Question: I am currently using QT to load images into a graphicsview scene. Essentially, I am looking for a way to be able to zoom in and out on the loaded image using a slider. The image loads successfully into the pane, but whatever I try to implement to zoom in / out, the image would disappear.
This is how it looks:

This is my implemented function, but the image disappears:
'''
void MainWindow::on_horizontalSlider_valueChanged(int value)
{
float pool ;
if(value==0 )
pool=0.1;
else
pool = value*0.01;
scene->update();
ui->graphicsView->transform();
ui->graphicsView->scale(pool,pool);
}
'''
This is how I'm loading the images:
'''
void MainWindow::on_BrowseImages_clicked()
{
QString imagePath = QFileDialog::getOpenFileName(
this,
tr("Open File"),
"",
tr("Images (*.jpg *.jpeg *.png)" )
);
imageObject = new QImage();
imageObject->load(imagePath);
image = QPixmap::fromImage(*imageObject);
scene = new QGraphicsScene(this);
scene->addPixmap(image);
scene->setSceneRect(image.rect());
ui->graphicsView->setScene(scene);
//ui->graphicsView->fitInView(scene->sceneRect(),Qt::KeepAspectRatio);
}
'''
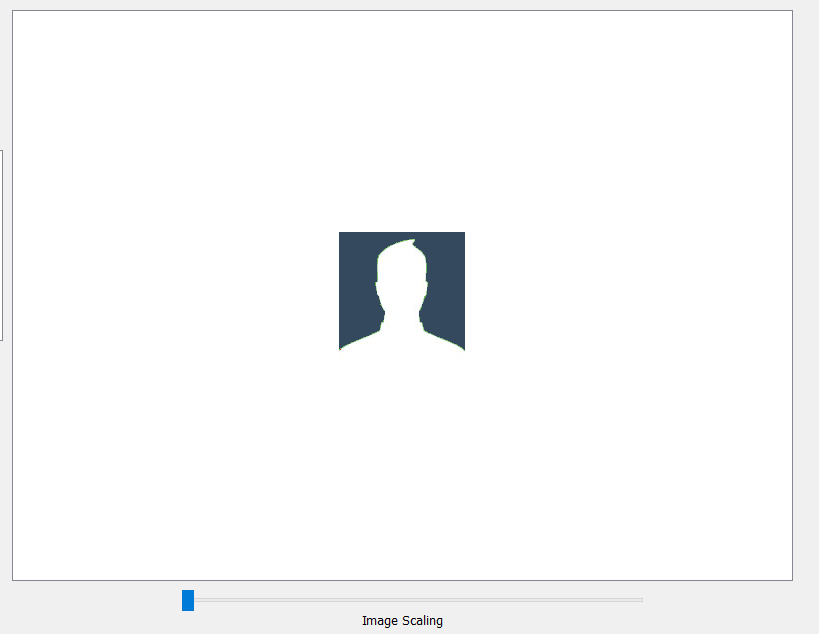
Answer: When scaling is applied to transformation it always scales around origin.
Scaling with a certain center (that is not the origin) means that the center has been translated to the origin before scaling.
This could be
= ((()))
or with matrix operations
= * * *
However, the <URL> provides something where combining transformations is actually built-in by default:
- -
This in mind, I came up with the following MCVE where
- translation to center is applied to the pixmap item
- scaling is applied to a group item which becomes parent of the pixmap item.
'testQGraphicsViewScaleItem.cc':
'''
// Qt header:
#include <QtWidgets>
// main application
int main(int argc, char **argv)
{
qDebug() << "Qt Version:" << QT_VERSION_STR;
QApplication app(argc, argv);
// setup data
QGraphicsScene qGScene;
QGraphicsItemGroup qGItemGrp;
QImage qImgCat("cat.jpg");
QGraphicsPixmapItem qGItemImg(QPixmap::fromImage(qImgCat));
qGItemImg.setTransform(
QTransform().translate(-0.5 * qImgCat.width(), -0.5 * qImgCat.height()));
qGItemGrp.addToGroup(&qGItemImg);
qGScene.addItem(&qGItemGrp);
// setup GUI
QWidget qWinMain;
qWinMain.setWindowTitle("QGraphicsView - Scale Image");
QVBoxLayout qVBox;
QGraphicsView qGView;
qGView.setScene(&qGScene);
qVBox.addWidget(&qGView, 1);
QSlider qSlider(Qt::Horizontal);
qSlider.setRange(-100, 100);
qVBox.addWidget(&qSlider);
qWinMain.setLayout(&qVBox);
qWinMain.show();
// install signal handlers
auto scaleImg = <URL> {
const double exp = value * 0.01;
const double scl = pow(10.0, exp);
qGItemGrp.setTransform(QTransform().scale(scl, scl));
};
QObject::connect(&qSlider, &QSlider::valueChanged,
scaleImg);
// runtime loop
return app.exec();
}
'''
and a qmake project file 'testQGraphicsViewScaleItem.pro':
'''
SOURCES = testQGraphicsViewScaleItem.cc
QT += widgets
'''
Output:
<URL>
<URL>
<URL>
<URL>